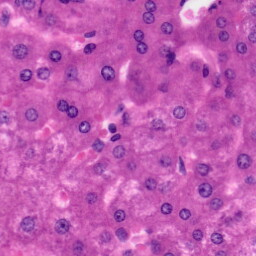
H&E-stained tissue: Liver